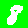
Digit: 8